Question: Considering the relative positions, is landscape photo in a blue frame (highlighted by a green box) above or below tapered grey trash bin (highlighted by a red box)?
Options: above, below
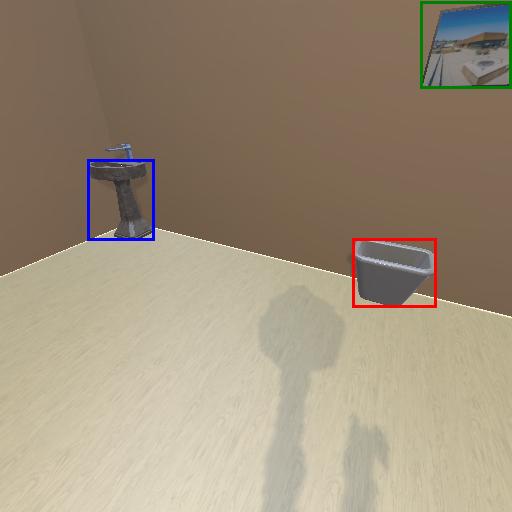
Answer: above